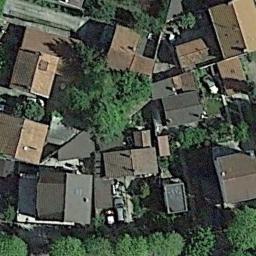
Label: residential